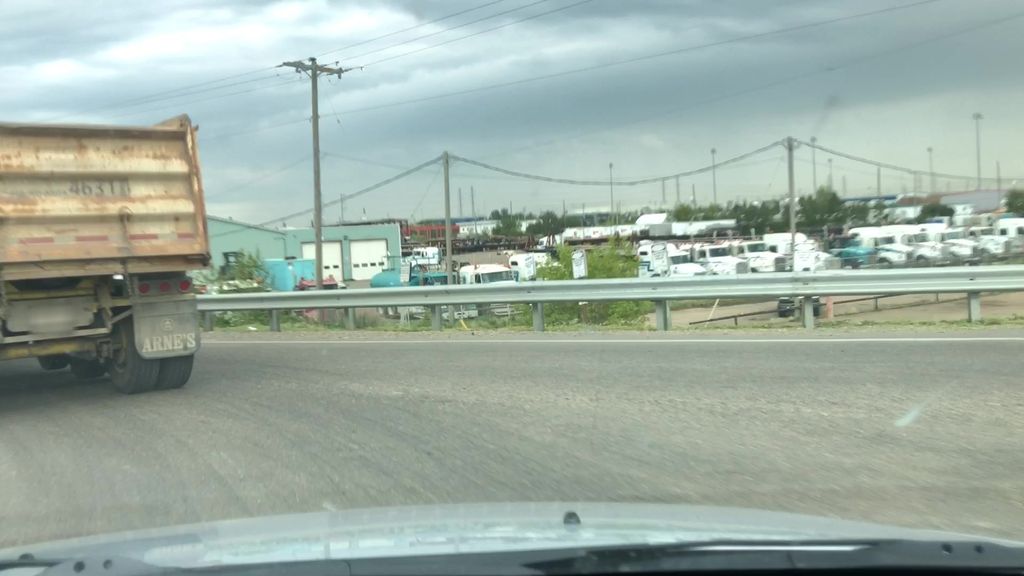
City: edmonton